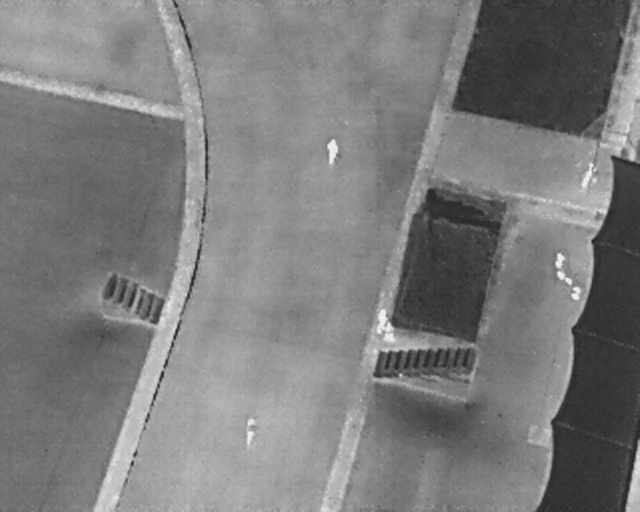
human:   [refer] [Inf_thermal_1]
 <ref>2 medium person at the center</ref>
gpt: <box>[[57, 61, 61, 63, 8], [59, 63, 62, 65, 2]]</box>

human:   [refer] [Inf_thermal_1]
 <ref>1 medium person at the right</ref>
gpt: <box>[[89, 33, 93, 34, 16]]</box>